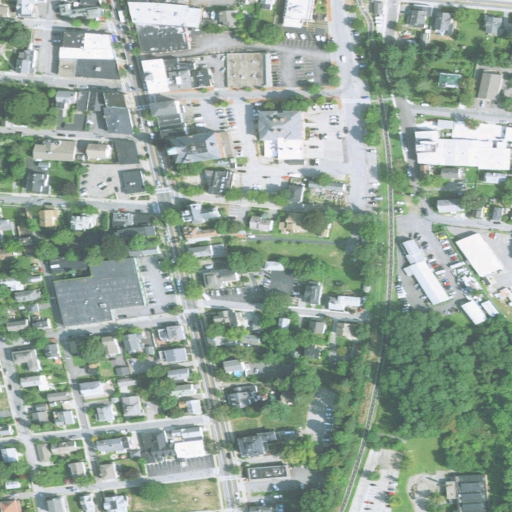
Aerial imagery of mountain in Rhode Island named Burr Hill containing high intensity development, medium intensity development, open development, and low intensity development